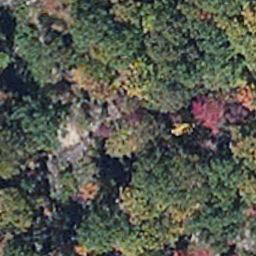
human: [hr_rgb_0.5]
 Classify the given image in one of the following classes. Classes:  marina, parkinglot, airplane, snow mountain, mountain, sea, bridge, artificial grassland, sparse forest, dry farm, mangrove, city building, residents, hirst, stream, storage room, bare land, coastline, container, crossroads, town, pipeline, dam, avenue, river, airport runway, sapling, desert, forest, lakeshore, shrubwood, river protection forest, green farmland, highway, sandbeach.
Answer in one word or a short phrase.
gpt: mangrove